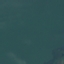
Land use / land cover class: SeaLake